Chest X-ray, AP view. Patient: 25 years old, sex M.
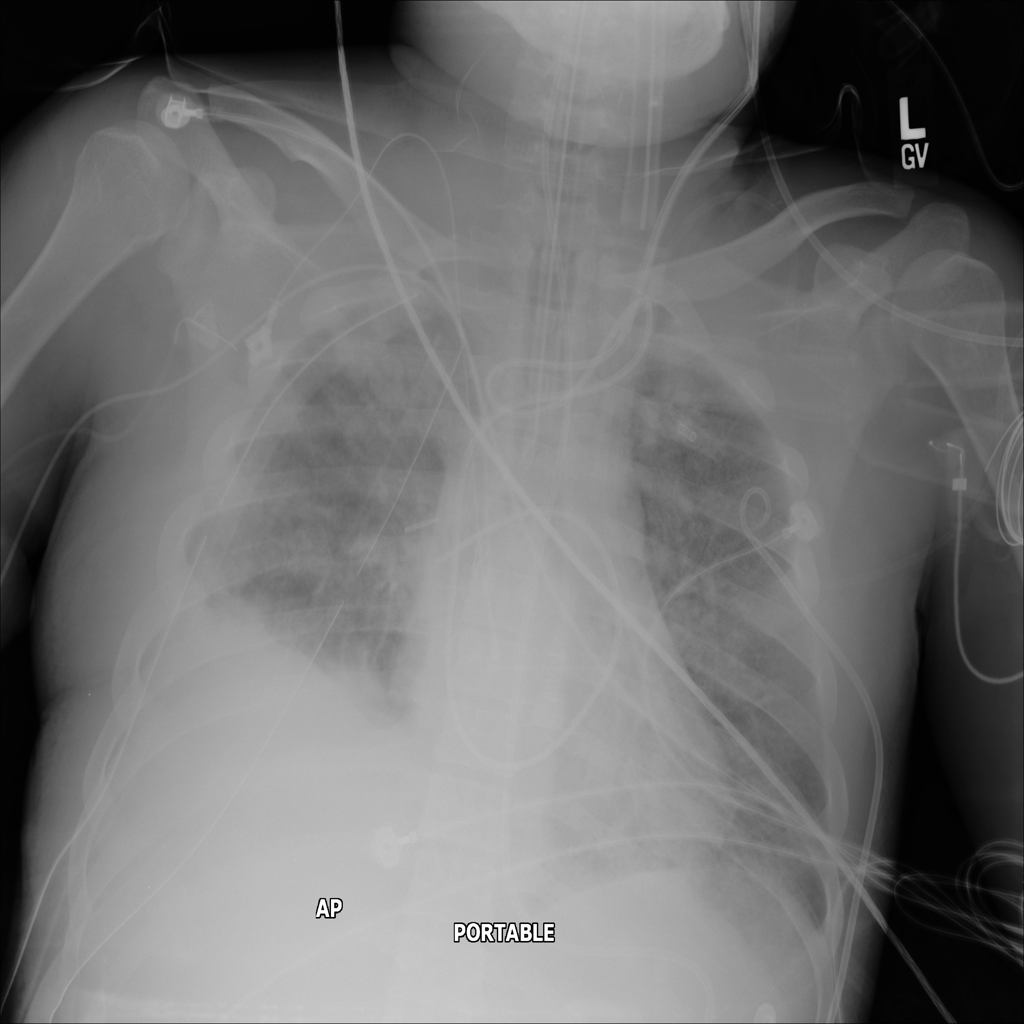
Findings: No Finding